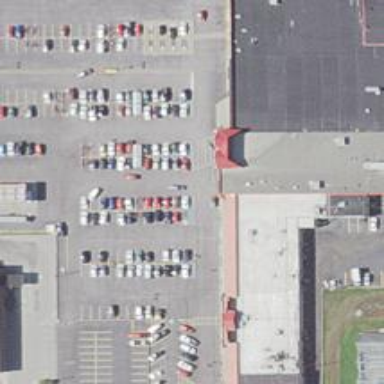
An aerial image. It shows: Retail area.